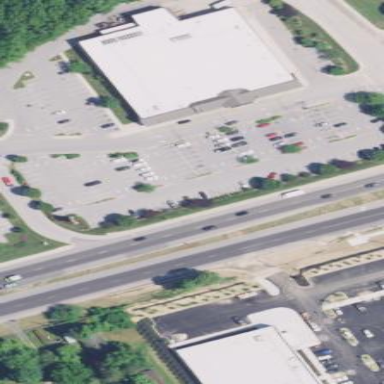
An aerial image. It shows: Parking area.